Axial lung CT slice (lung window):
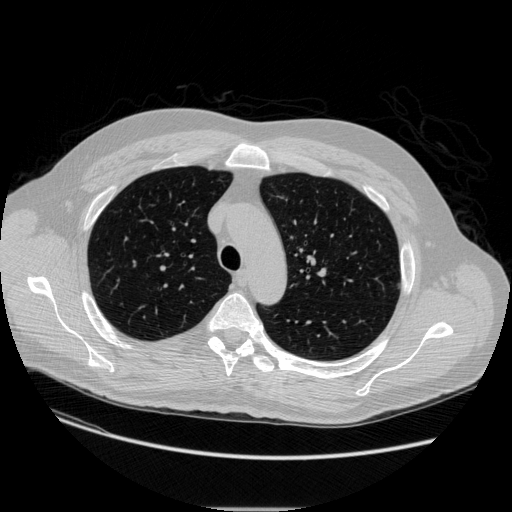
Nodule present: yes
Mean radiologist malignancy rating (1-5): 2